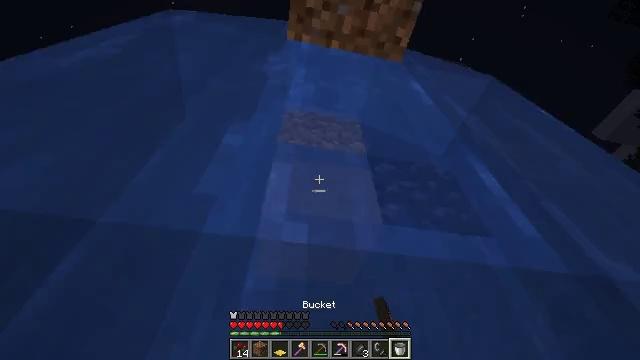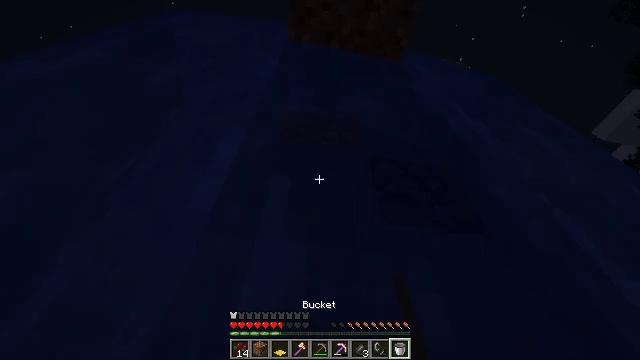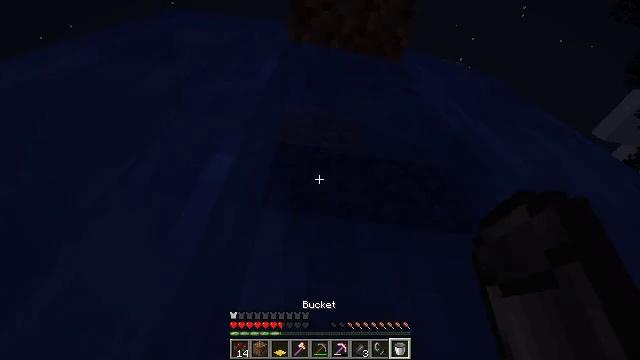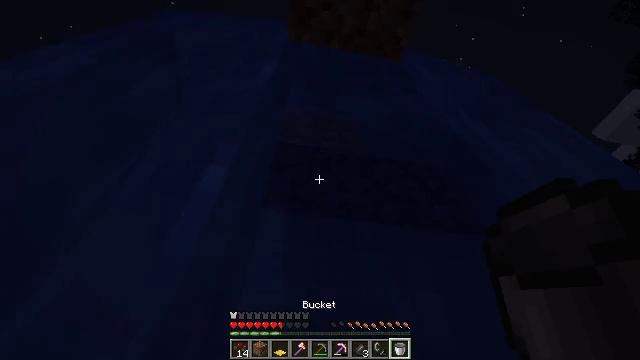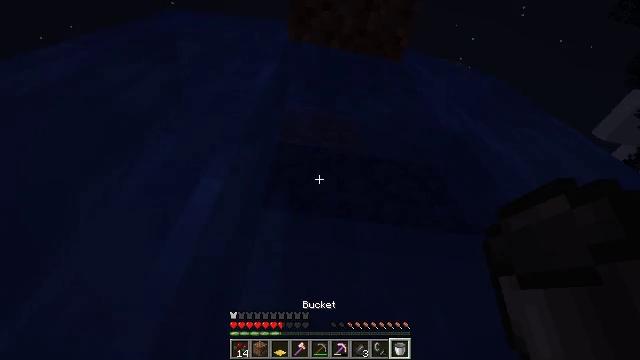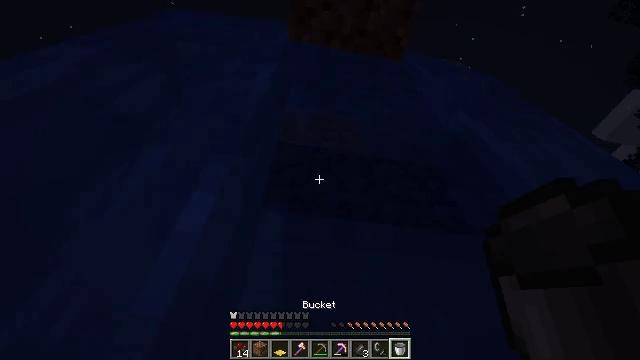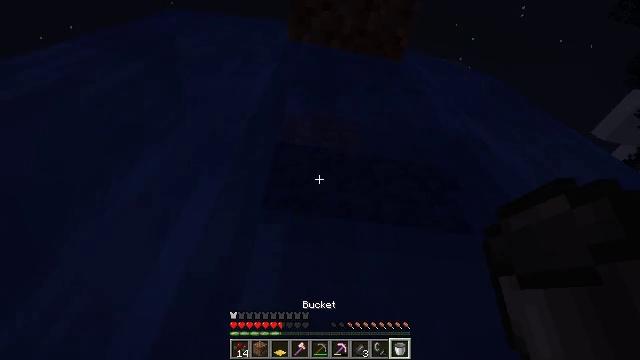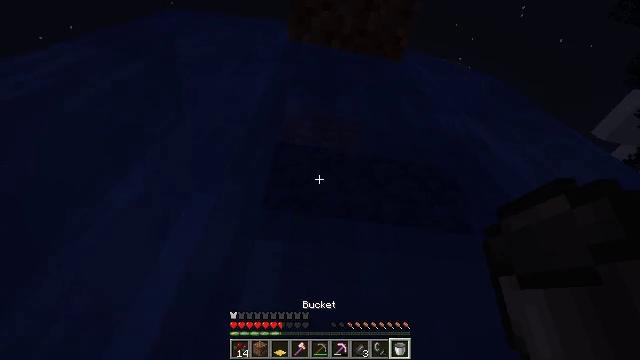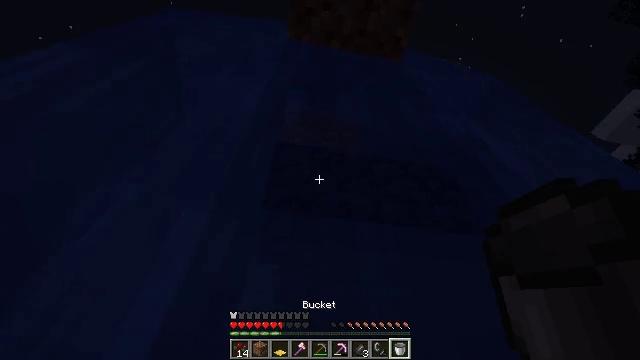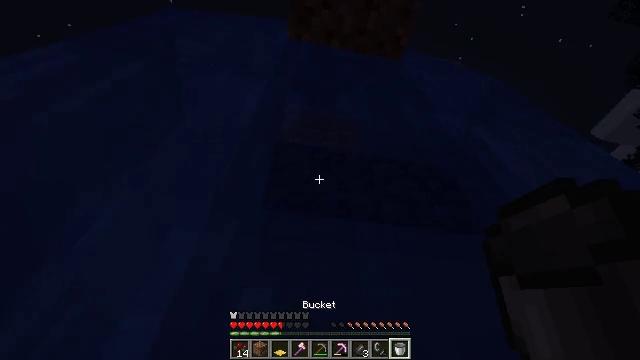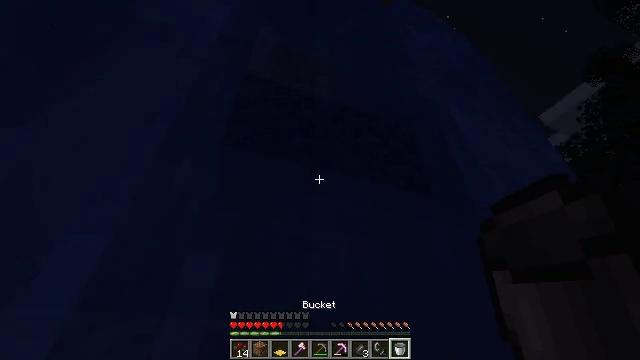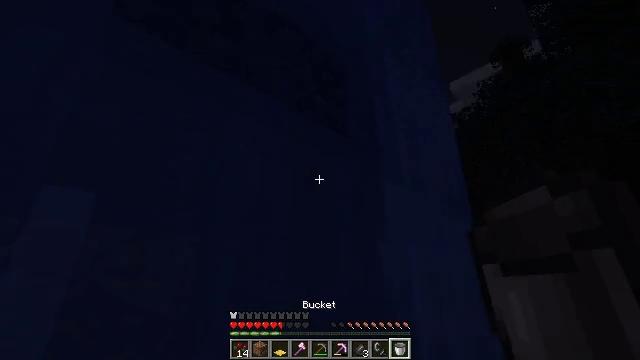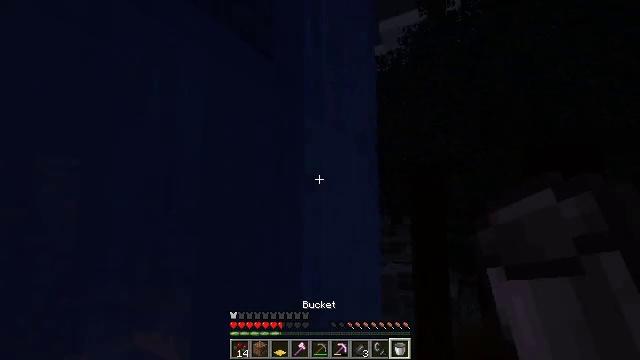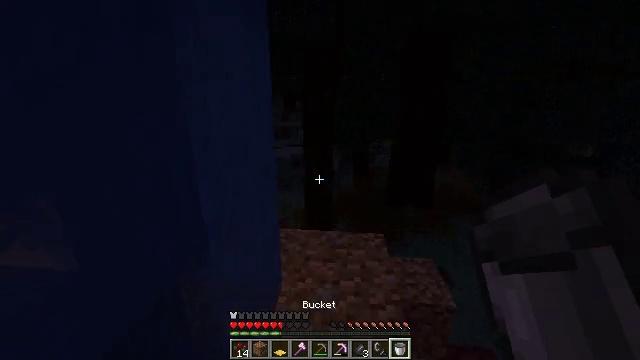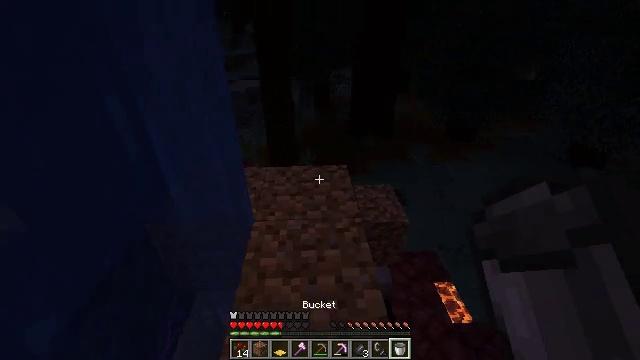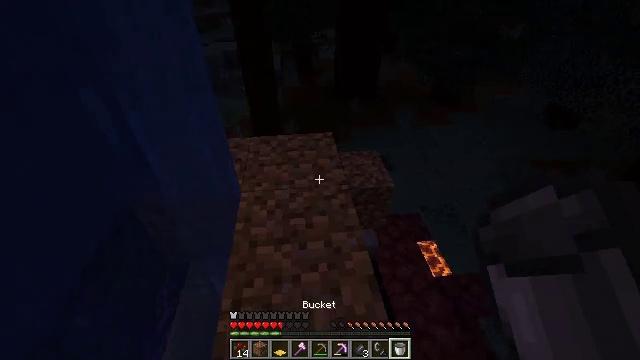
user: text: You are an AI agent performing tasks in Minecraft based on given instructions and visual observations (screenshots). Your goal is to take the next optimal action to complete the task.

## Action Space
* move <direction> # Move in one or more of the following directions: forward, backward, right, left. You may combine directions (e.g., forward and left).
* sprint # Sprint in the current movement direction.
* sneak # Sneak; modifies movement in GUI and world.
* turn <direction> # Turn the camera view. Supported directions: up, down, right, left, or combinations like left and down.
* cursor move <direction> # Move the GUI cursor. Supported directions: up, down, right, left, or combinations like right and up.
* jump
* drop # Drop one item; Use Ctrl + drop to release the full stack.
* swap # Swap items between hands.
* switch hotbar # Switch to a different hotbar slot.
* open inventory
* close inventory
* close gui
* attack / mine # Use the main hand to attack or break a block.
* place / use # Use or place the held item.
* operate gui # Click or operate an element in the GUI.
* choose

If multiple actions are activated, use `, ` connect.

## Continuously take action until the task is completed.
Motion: motion action
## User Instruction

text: Gather netherrack as a building material.
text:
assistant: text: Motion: no_op
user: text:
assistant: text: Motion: no_op
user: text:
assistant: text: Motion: no_op
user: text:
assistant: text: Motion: no_op
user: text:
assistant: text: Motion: no_op
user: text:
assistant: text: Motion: no_op
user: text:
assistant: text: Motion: no_op
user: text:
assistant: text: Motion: no_op
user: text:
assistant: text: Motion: no_op
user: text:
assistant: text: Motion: turn right and down
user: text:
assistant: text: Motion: turn right and down
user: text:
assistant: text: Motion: turn right and down
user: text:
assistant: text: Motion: turn right and down
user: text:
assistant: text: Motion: turn right and down
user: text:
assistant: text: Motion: turn right and down
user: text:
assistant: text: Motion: turn down
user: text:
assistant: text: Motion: no_op
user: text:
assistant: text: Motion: turn down
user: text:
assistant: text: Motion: move forward, turn down
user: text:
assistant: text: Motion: move forward, turn right and down
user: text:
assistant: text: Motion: move forward, turn right and down
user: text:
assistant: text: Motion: move forward, turn down
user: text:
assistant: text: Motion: move forward, turn down
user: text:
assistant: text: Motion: move forward, turn down
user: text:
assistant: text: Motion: move forward, turn left and down
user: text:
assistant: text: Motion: move forward, turn left
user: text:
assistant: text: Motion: move forward, turn left
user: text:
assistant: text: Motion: move forward, turn left
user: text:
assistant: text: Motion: move forward, turn left and down
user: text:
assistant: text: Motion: move forward, turn left and down